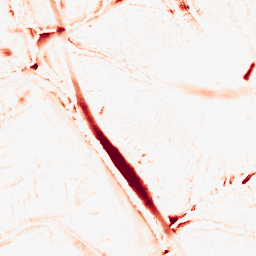
Category: morphological
Decomposition family: tophat
Decomposition parameters: size: 10
mode: white
Upsampling method: bicubic
Upsampling parameters: scale: 2
Upsampling scale: 2